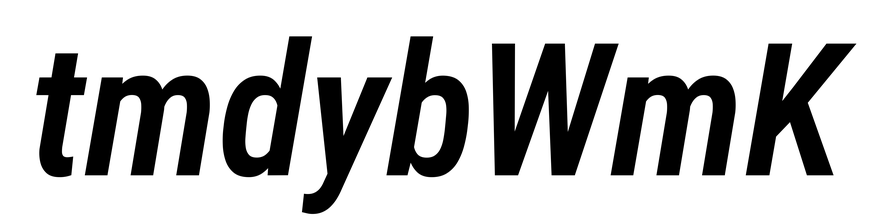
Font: Roboto-Italic_Condensed_SemiBold_Italic